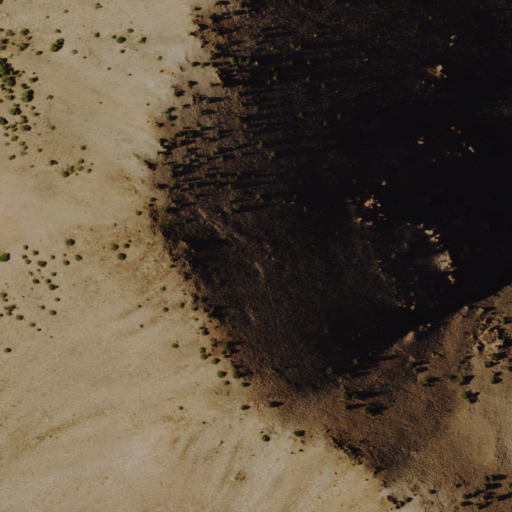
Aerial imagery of ridge(s) in Nevada named Chukar Ridge containing only shrub